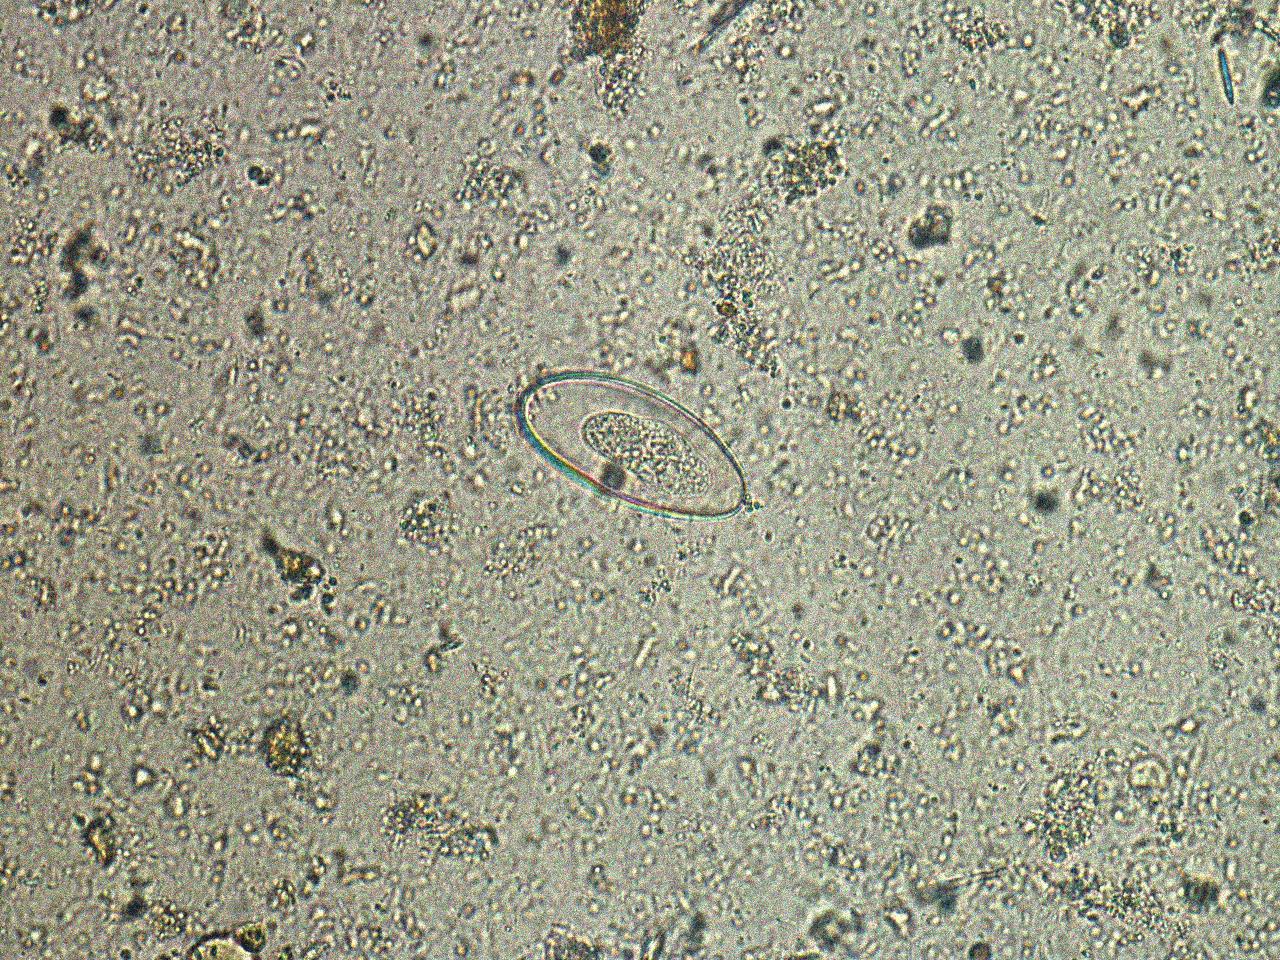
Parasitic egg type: Enterobius vermicularis